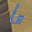
Label: 6